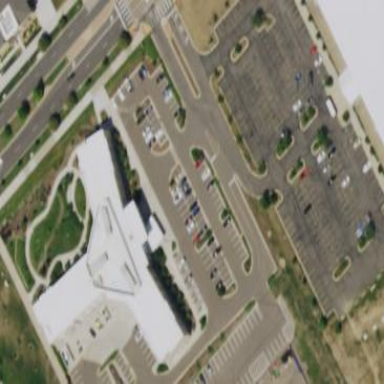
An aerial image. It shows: Hospital building.